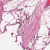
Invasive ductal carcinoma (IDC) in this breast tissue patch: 0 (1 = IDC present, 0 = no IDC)